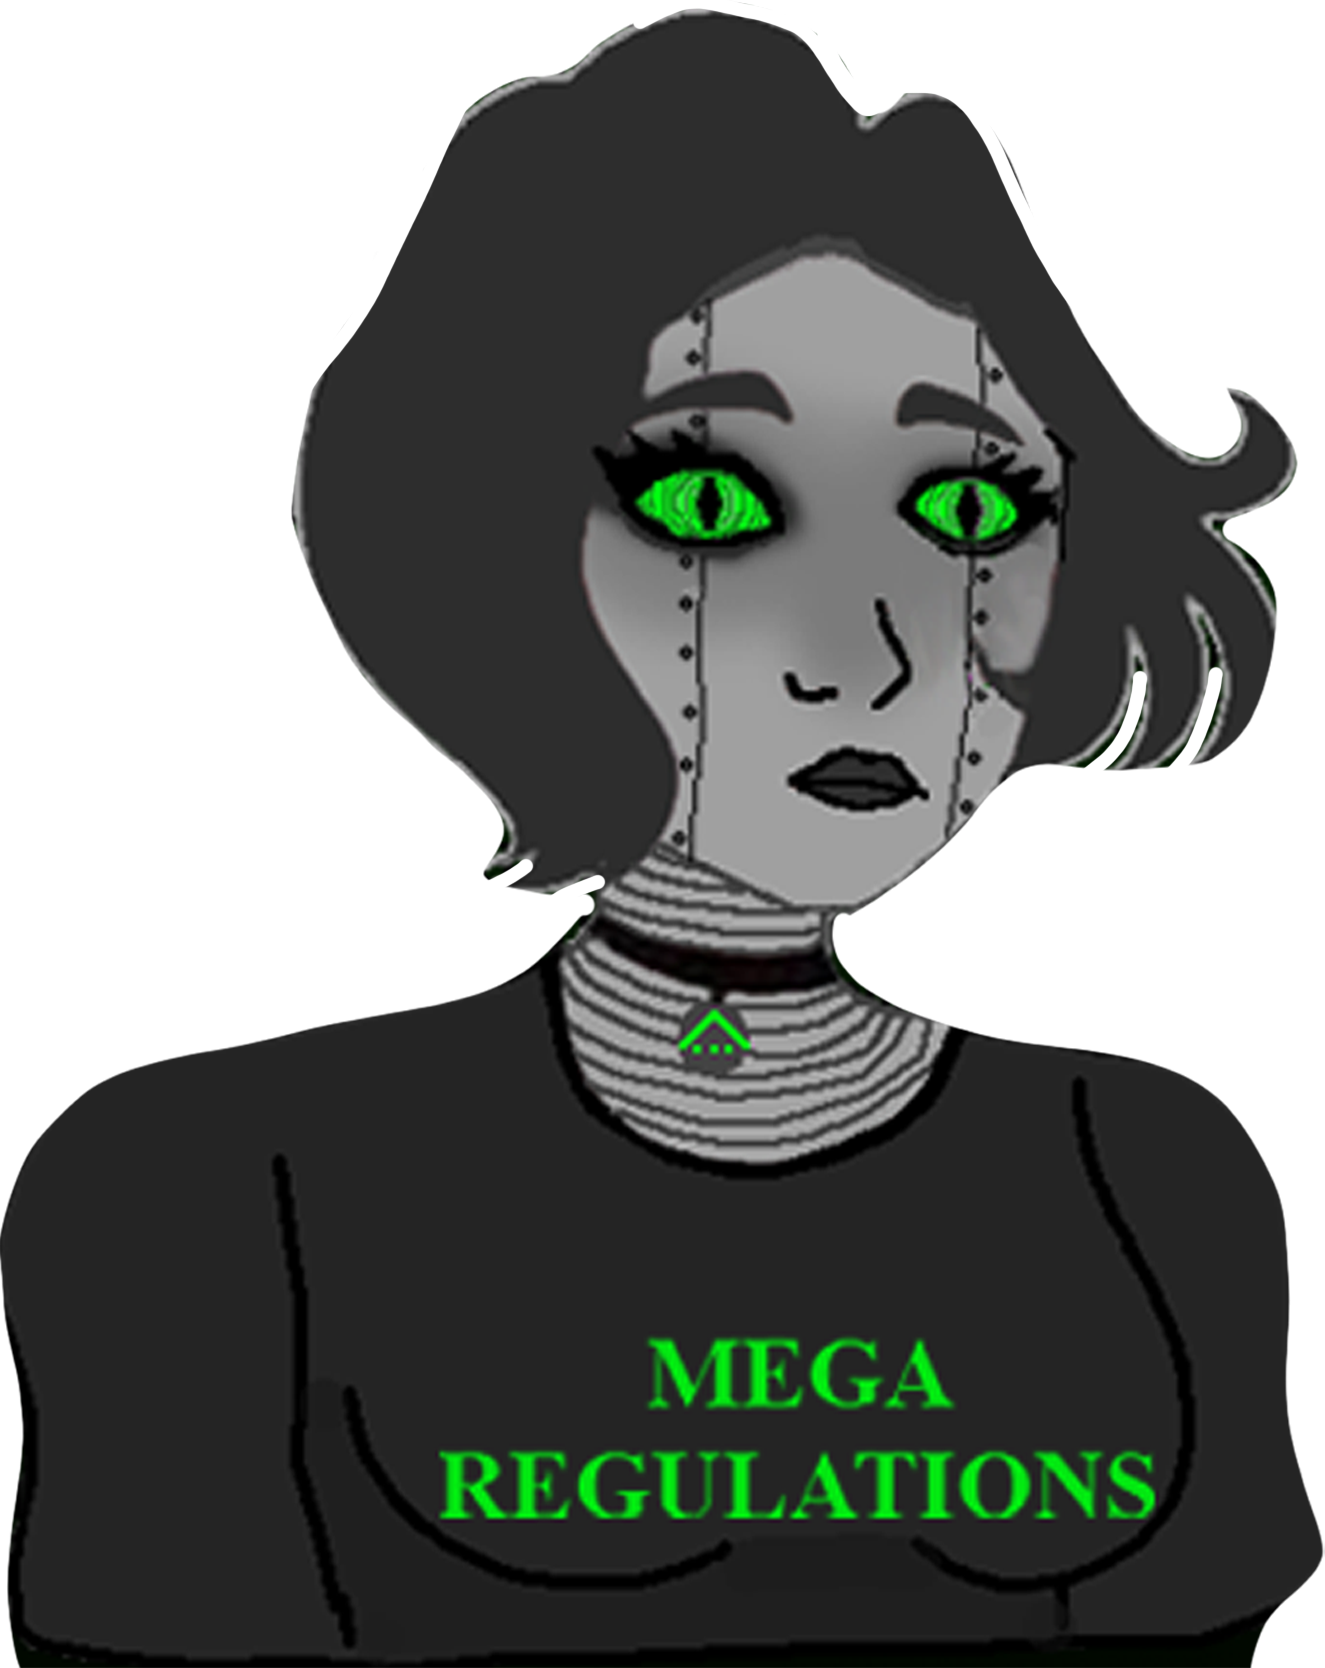
Label: 5_Doomer_Girl